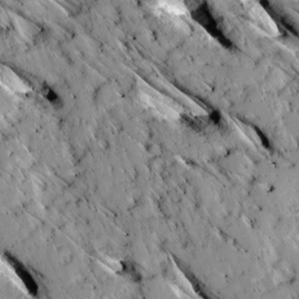
Label: non_frost